Question: I am trying to center a text field on a sprite.
I have read answers regarding this issue. Supposedly, the solution is to proceed like this :
'''
textField.x = sprite.width/2 - textField.textWidth/2;
textField.y = sprite.height/2 - textField.textHeight/2;
'''
I have tried it and it "kind of" works but the result is really inaccurate in my opinion.
Here is what I get with the following code :

'''
package
{
import flash.display.Shape;
import flash.display.Sprite;
import flash.text.TextField;
import flash.text.TextFieldAutoSize;
public class MainTest extends Sprite
{
public function MainTest()
{
var sprite:Sprite = new Sprite();
var background:Shape = new Shape();
background.graphics.beginFill(0xAAAAAA);
background.graphics.drawRect(0, 0, 50, 20);
background.graphics.endFill();
sprite.addChild(background);
var tf:TextField = new TextField();
tf.text = "Test";
tf.autoSize = TextFieldAutoSize.LEFT;
sprite.addChild(tf);
stage.addChild(sprite);
tf.x = sprite.width/2 - tf.textWidth/2;
tf.y = sprite.height/2 - tf.textHeight/2;
sprite.x = stage.stageWidth / 2 - sprite.width / 2;
sprite.y = stage.stageHeight / 2 - sprite.height / 2;
}
}
}
'''
The gap on the left is too big and the this is definitely not vertically centered!
Do you get the same result? Any idea of what I am doing wrong?
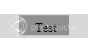
Answer: Use 'tf.width' and 'tf.height' rather than 'textWidth' and 'textHeight'. The latter don't take into account the padding/margins etc.
This images from 'TextLineMetrics' shows the difference: